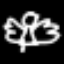
Label: angel